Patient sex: M
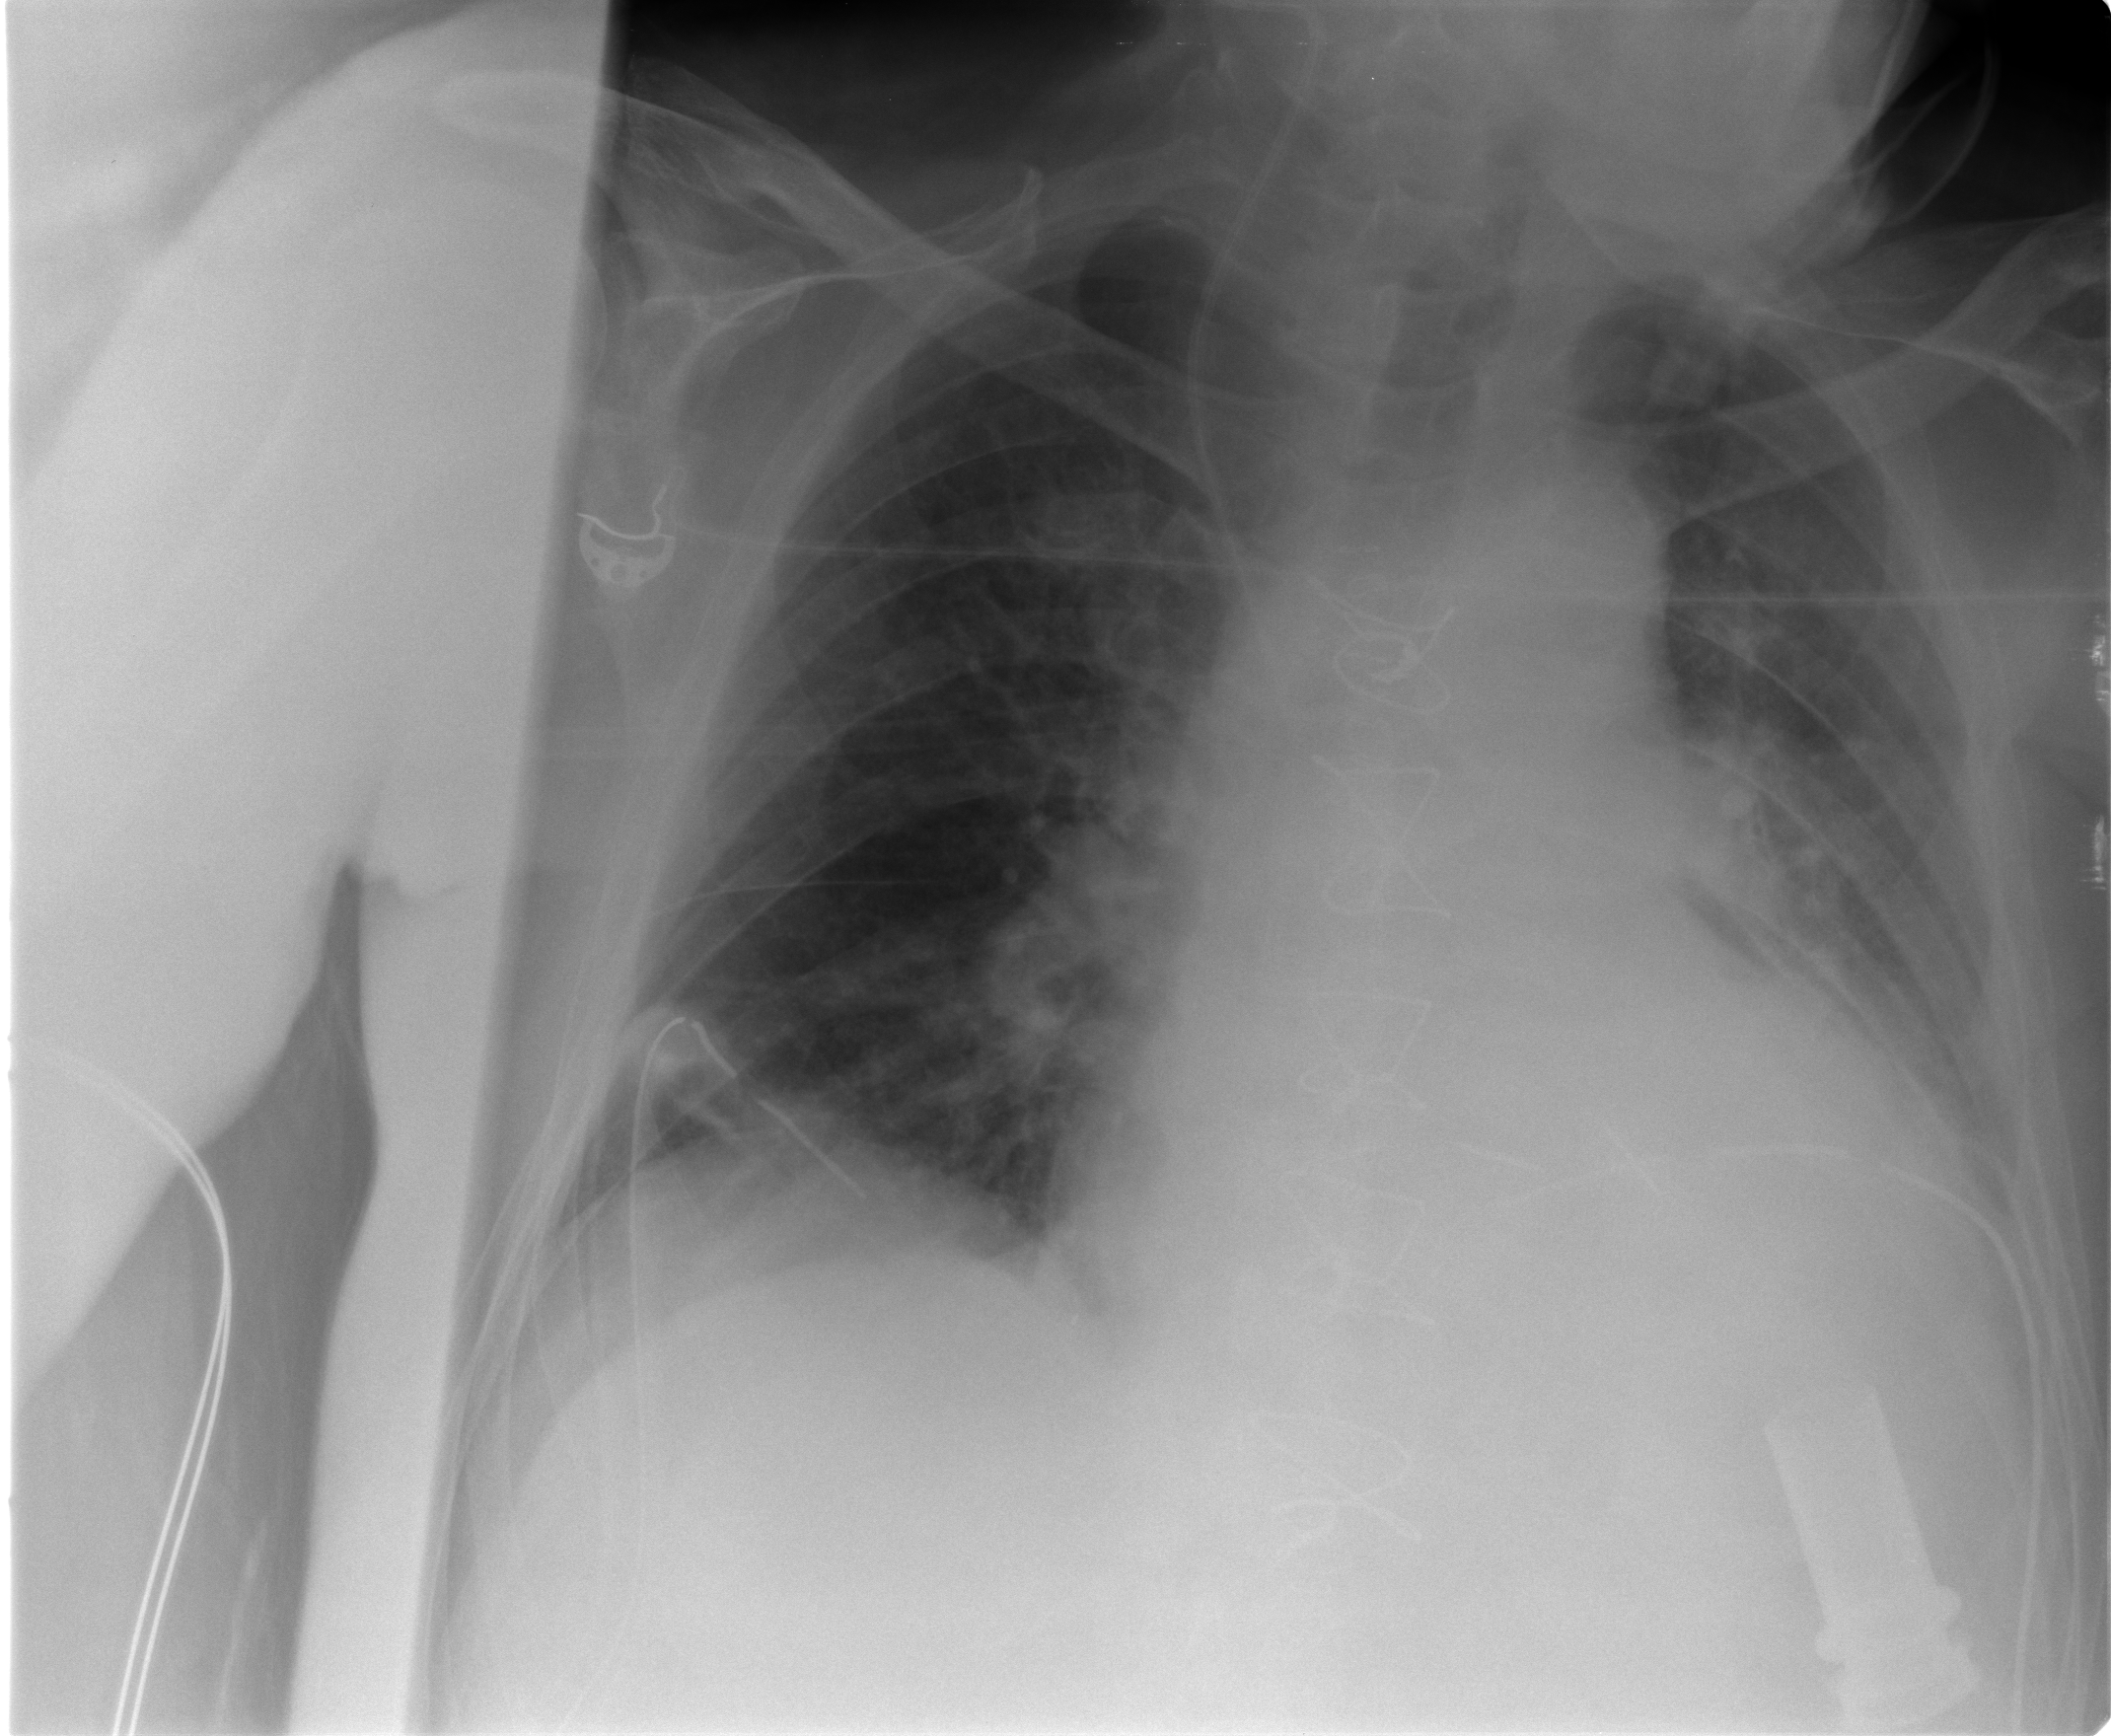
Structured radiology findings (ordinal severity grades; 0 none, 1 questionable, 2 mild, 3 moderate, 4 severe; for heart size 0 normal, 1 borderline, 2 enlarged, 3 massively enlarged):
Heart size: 2
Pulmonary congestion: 2
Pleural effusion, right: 0
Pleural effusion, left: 2
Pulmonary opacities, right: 0
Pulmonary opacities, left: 0
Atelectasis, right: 2
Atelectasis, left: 2